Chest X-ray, AP view. Patient: 65 years old, sex F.
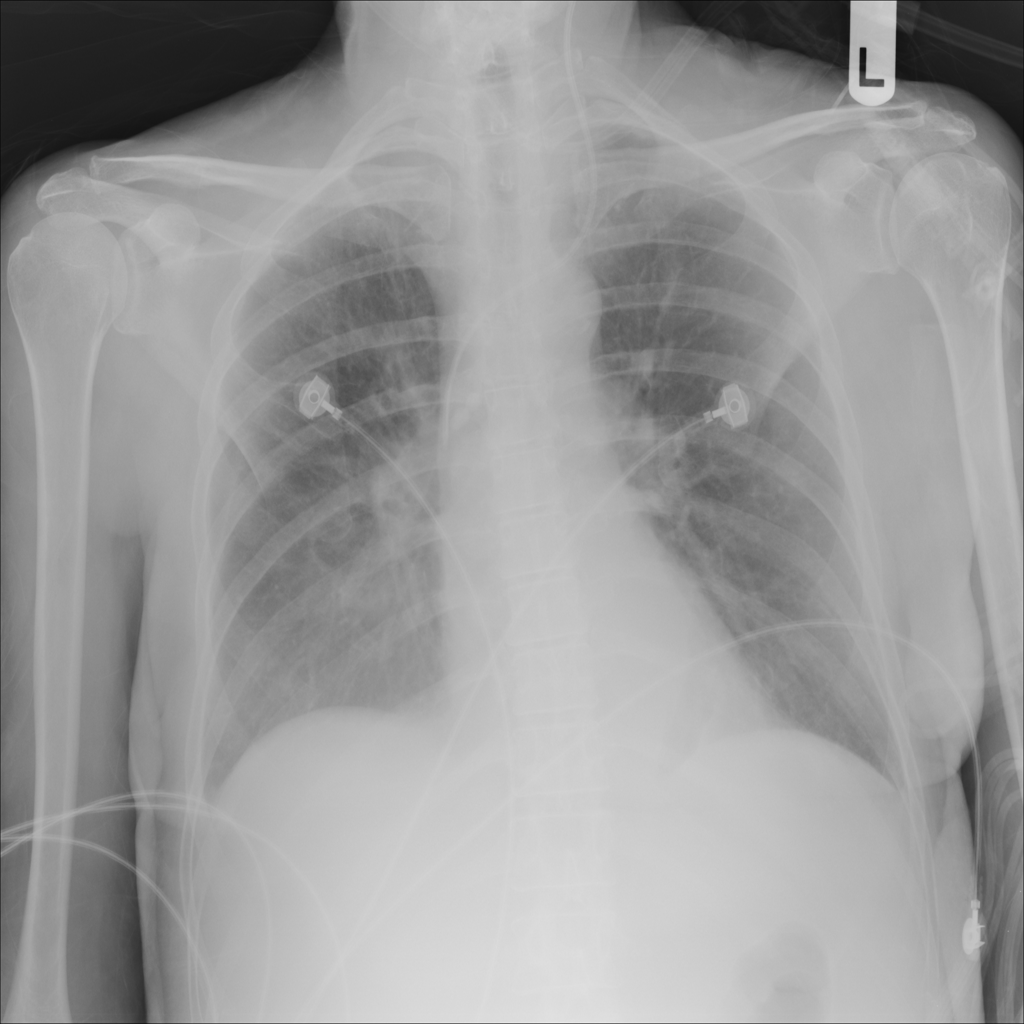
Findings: No Finding